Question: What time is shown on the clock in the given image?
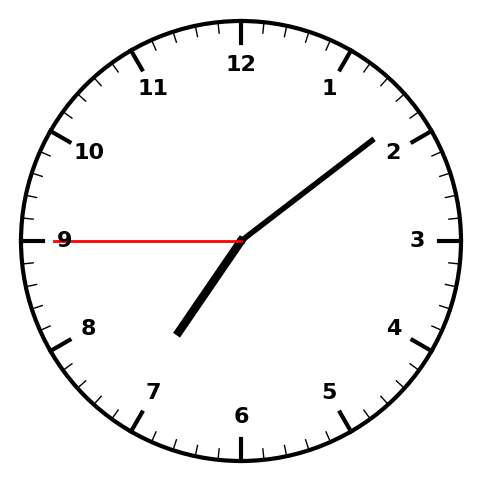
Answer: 07:08:45